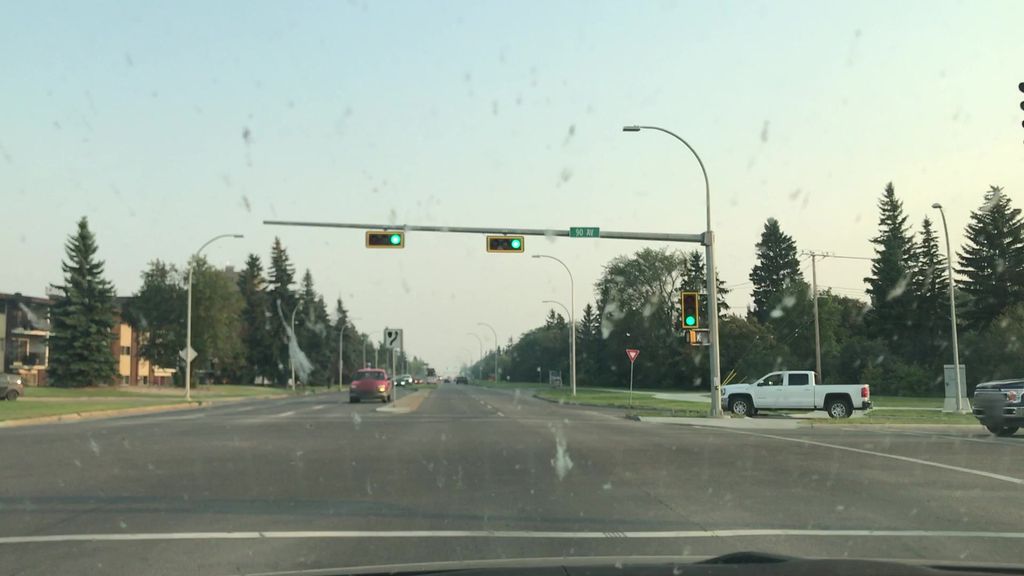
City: edmonton